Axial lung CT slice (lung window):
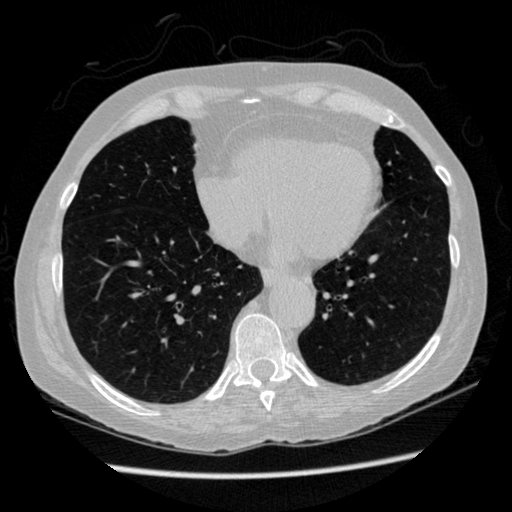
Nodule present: no